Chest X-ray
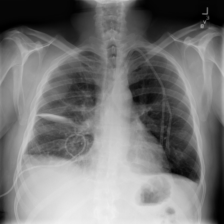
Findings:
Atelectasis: negative
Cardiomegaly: negative
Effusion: negative
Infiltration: positive
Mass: positive
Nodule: positive
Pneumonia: negative
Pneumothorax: negative
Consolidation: negative
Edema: negative
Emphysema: negative
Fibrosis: negative
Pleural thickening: negative
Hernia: negative